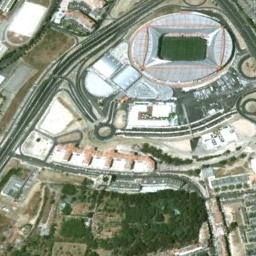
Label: stadium